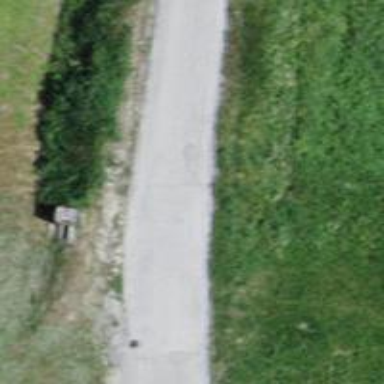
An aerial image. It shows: Residential road with asphalt surface.